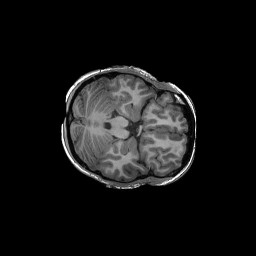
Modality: T1w
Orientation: axial
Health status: ill
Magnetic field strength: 3 T